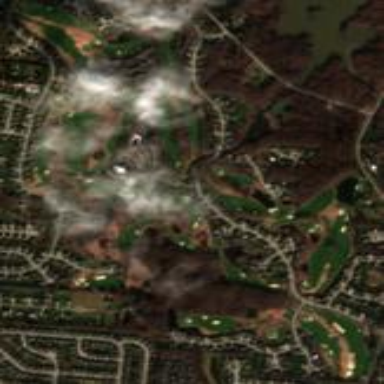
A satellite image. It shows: Golf course surrounded by greenery.